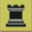
Piece: bR